Question: How is following dialog box designed, sorry But I am no gui developer but with some initial help I can do this. What I want is 'tree view' is attached to 'right pane' and how it change with selection in the 'tree view' and the 'lower text' also change with each selection.

Any starting point would be helpful.
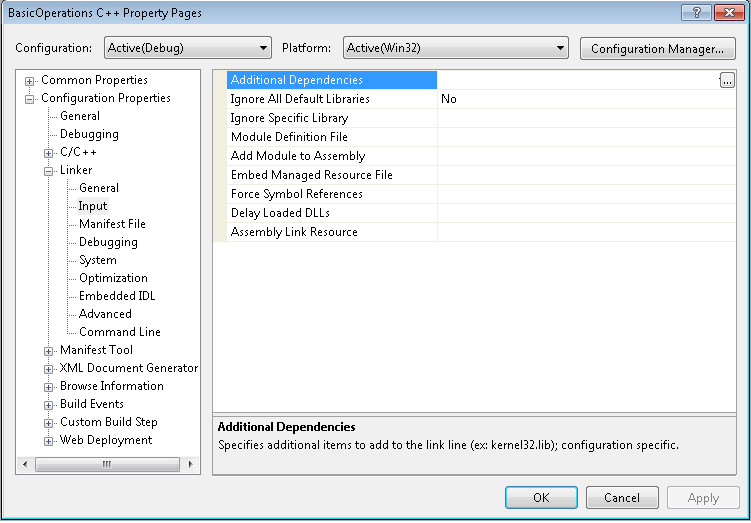
Answer: Pure guessing so maybe it's not entirely correct:

Pardon the cheesy colors, I don't know why I did this...